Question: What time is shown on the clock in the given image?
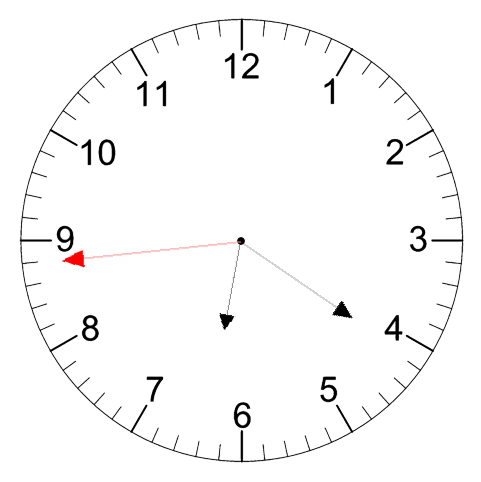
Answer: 06:20:44